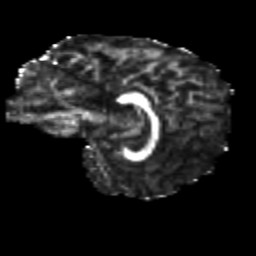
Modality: FA
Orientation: sagittal
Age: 8
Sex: female
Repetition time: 9.4 s
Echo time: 0.089 s